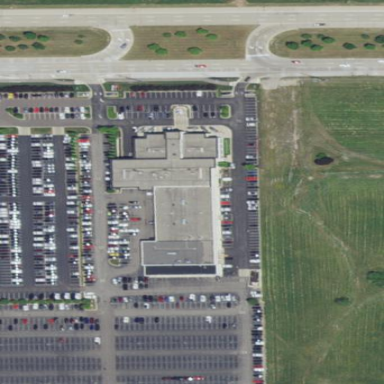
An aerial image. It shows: Car shop building.